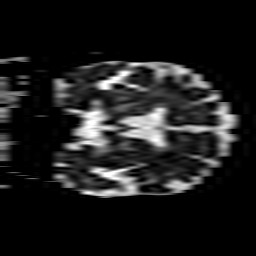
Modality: ADC
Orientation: coronal
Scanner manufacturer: philips
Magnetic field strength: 3 T
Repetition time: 5.012 s
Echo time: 0.07459 s